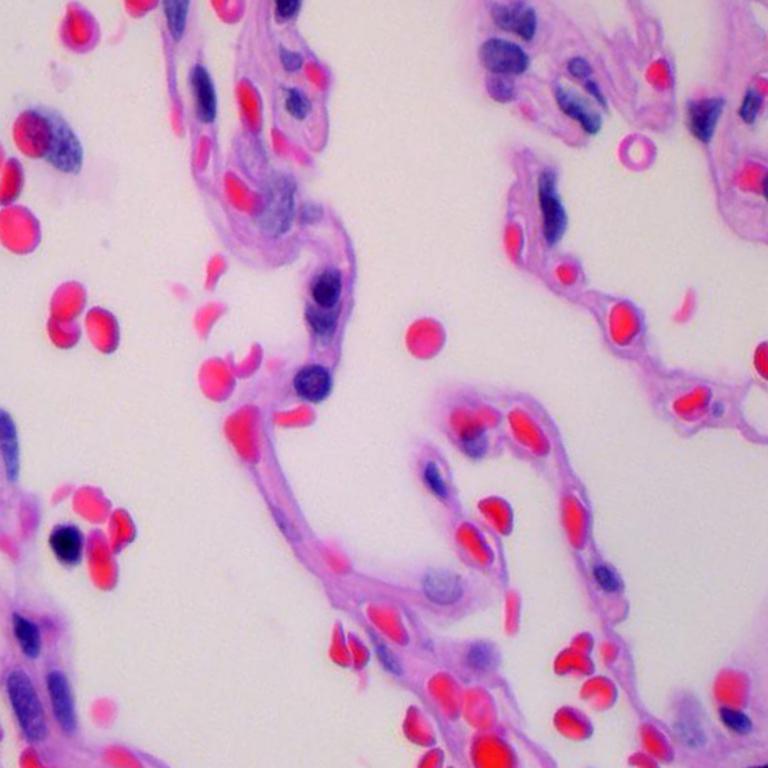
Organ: lung
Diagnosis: benign